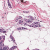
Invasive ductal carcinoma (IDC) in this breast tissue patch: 0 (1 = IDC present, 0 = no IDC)